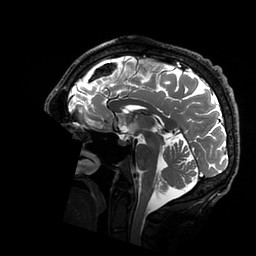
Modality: T2w
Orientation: axial